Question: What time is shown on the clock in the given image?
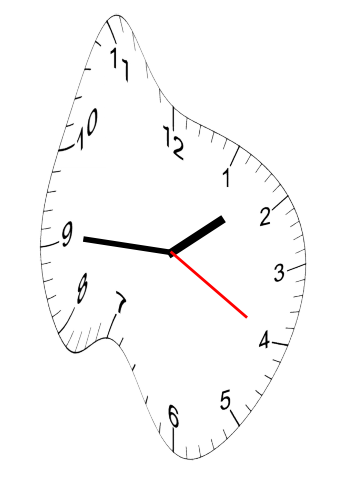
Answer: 01:45:20